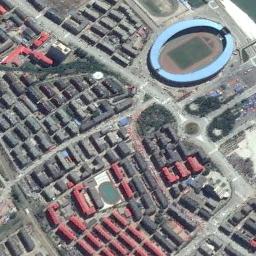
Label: stadium